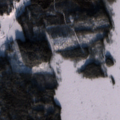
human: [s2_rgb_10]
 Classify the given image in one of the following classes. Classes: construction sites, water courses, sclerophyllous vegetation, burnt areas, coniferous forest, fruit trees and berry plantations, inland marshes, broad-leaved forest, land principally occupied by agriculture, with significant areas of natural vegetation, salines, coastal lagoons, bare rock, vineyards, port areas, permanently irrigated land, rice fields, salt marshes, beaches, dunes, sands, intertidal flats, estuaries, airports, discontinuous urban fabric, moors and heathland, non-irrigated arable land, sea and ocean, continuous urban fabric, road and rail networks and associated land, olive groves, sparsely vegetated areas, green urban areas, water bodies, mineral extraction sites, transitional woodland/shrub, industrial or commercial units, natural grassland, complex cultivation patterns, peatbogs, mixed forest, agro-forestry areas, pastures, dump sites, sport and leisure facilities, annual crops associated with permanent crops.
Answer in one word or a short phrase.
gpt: coniferous forest, mixed forest, peatbogs